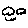
Label: cloud